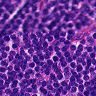
Metastatic tissue present: no